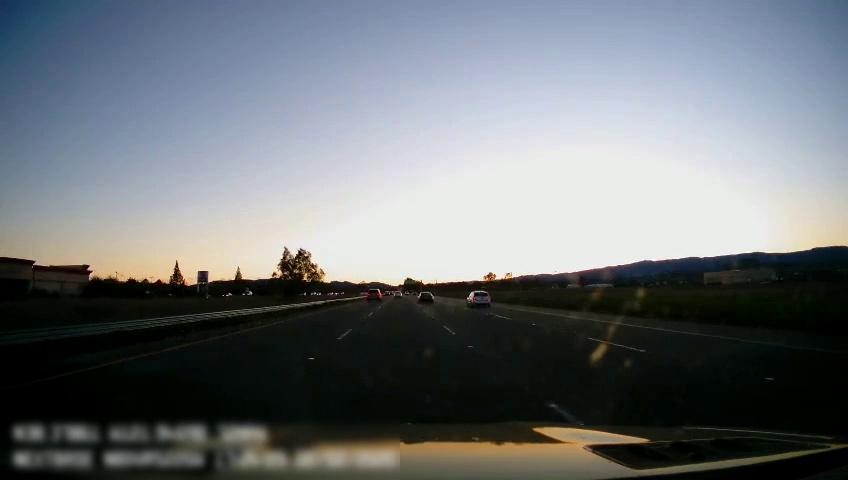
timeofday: Dusk/Dawn/Twilight
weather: Cloudy
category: Drivable Space
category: Vehicles | Car
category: Vehicles | SUV
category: Vehicles | Car
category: Vehicles | SUV
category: Vehicles | Car
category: Vehicles | SUV
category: Lanes | Alternate Lane
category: Lanes | Current Lane
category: Lanes | Current Lane
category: Lanes | Alternate Lane
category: Lanes | Alternate Lane